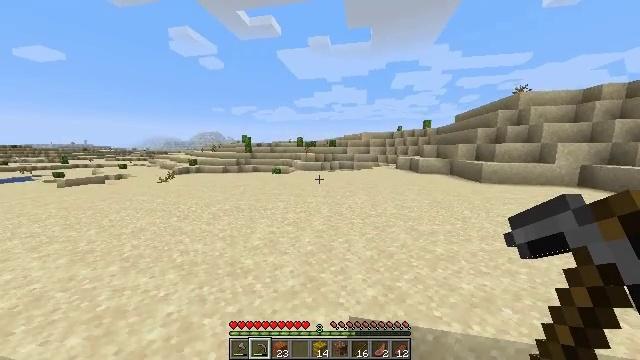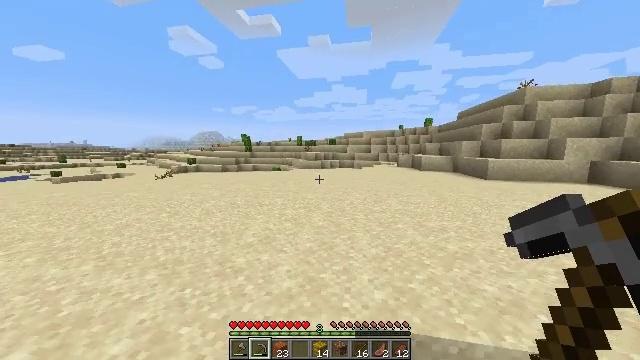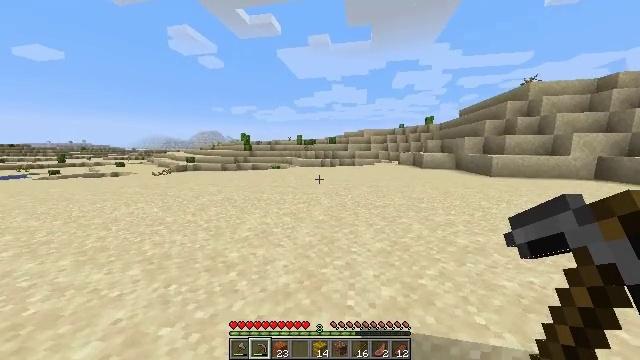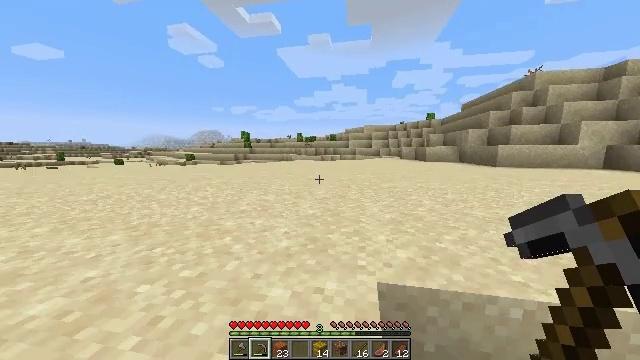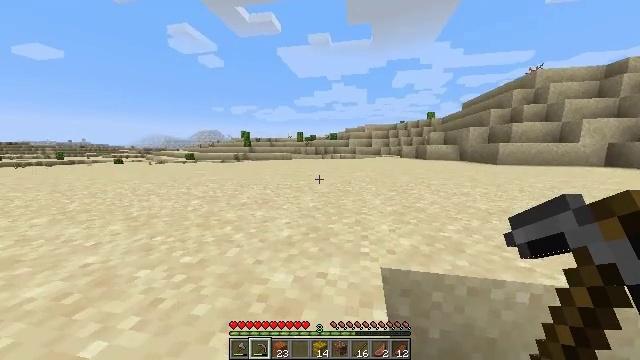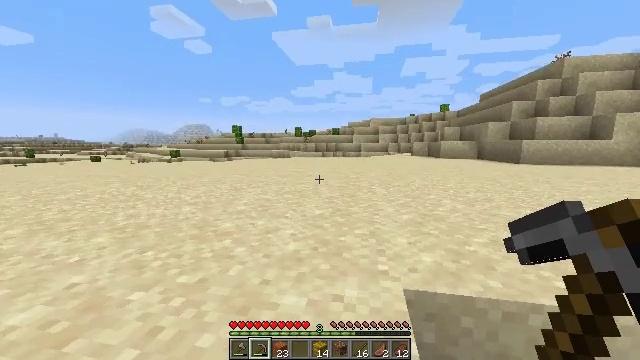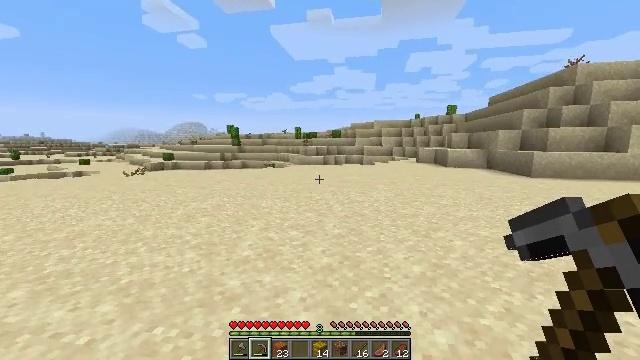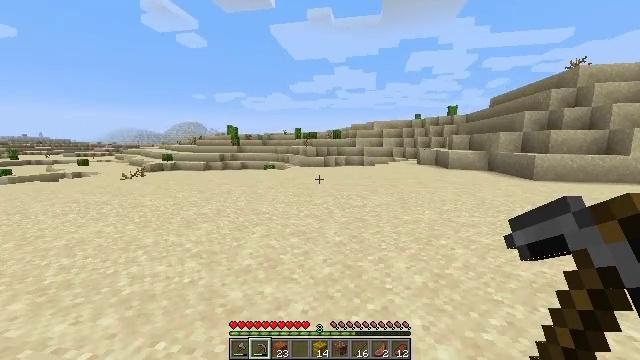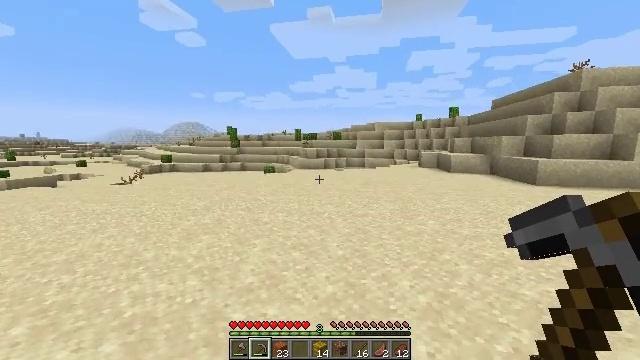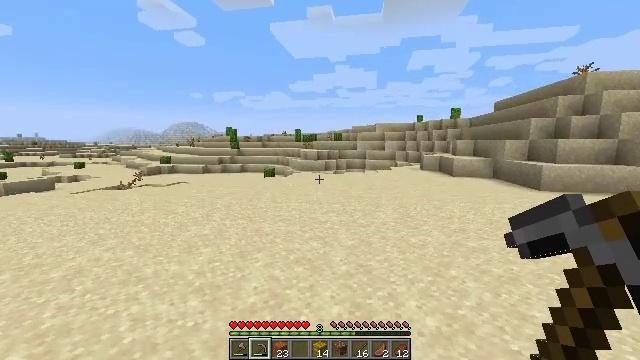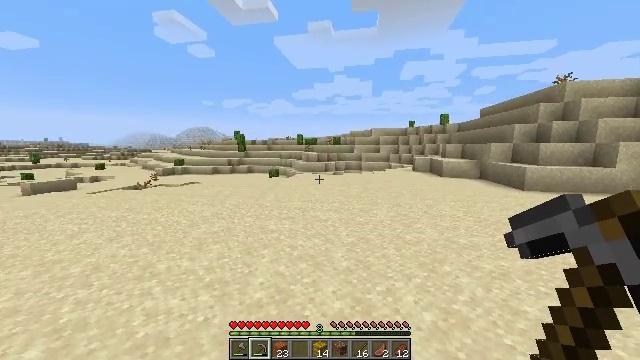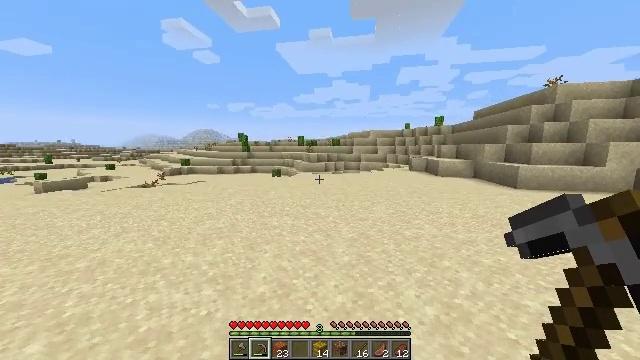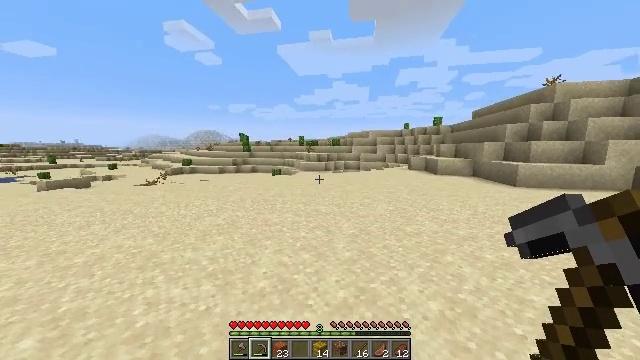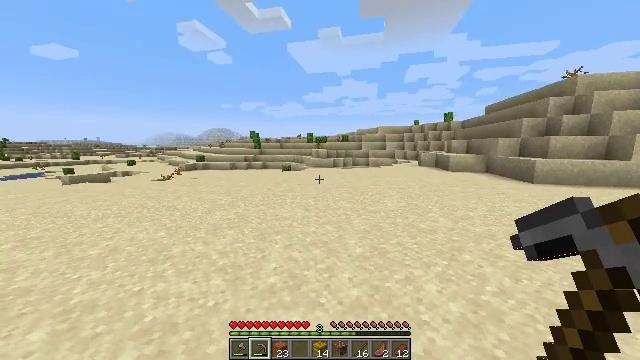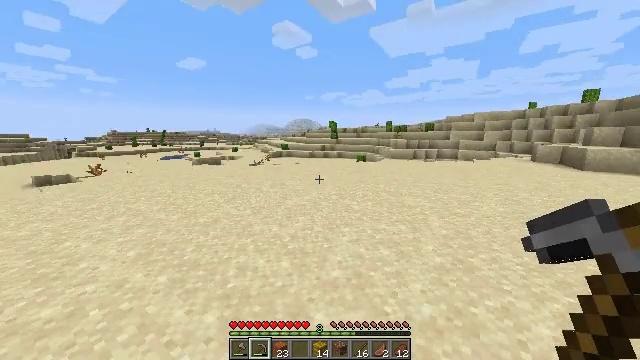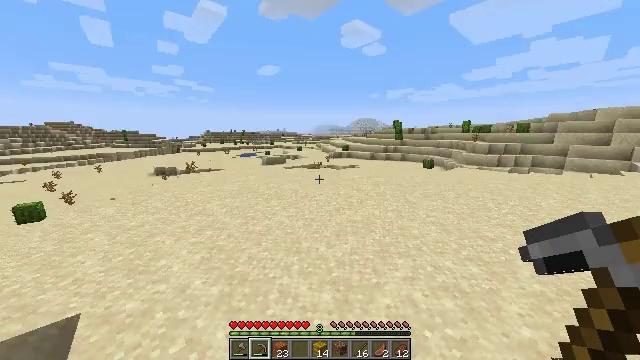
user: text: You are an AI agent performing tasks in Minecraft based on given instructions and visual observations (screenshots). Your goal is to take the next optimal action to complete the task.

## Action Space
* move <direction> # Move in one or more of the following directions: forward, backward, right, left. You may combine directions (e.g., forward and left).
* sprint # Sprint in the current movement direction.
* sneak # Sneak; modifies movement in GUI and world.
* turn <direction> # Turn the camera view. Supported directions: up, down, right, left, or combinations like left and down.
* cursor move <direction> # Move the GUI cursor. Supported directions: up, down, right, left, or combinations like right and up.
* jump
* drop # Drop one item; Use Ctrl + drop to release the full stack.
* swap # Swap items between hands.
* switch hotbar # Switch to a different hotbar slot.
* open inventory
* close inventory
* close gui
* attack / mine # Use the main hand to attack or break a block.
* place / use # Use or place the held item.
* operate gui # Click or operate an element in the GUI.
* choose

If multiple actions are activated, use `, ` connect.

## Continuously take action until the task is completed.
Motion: motion action
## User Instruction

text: Break the dead bush for sticks.
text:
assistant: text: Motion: move forward, sprint, jump
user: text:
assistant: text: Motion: move forward, sprint, jump
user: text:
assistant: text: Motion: move forward, sprint, jump
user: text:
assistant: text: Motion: move forward, sprint, jump
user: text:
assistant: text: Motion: move forward, sprint, jump
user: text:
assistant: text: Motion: move forward, sprint, jump
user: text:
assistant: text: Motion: move forward, sprint, jump
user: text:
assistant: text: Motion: move forward, sprint, jump
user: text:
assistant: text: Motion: move forward, sprint, jump
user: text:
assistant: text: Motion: move forward, sprint, jump
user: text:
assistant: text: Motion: move forward, sprint, jump
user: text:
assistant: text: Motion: move forward, sprint, jump
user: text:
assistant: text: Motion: move forward, sprint, turn left, jump
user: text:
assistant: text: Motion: move forward and move right, sprint, turn left and down, jump
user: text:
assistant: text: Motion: move forward and move right, sprint, turn left, jump
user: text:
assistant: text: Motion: move forward and move right, sprint, turn left and up, jump
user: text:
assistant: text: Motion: move forward and move right, sprint, turn left and up, jump
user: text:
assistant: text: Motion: move forward and move right, sprint, turn left and down
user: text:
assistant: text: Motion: move forward and move right, sprint, turn left and down
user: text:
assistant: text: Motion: move forward and move right, sprint
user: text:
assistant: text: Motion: move forward and move right, sprint
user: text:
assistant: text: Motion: move forward and move right, sprint
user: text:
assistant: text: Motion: move forward and move right, sprint
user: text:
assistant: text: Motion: move forward and move right, sprint
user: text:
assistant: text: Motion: move forward and move right, sprint
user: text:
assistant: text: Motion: move forward and move right, sprint
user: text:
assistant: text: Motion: move forward and move right, sprint
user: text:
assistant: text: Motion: move forward and move right, sprint
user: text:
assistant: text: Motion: move forward and move right, sprint
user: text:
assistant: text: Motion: move forward and move right, sprint